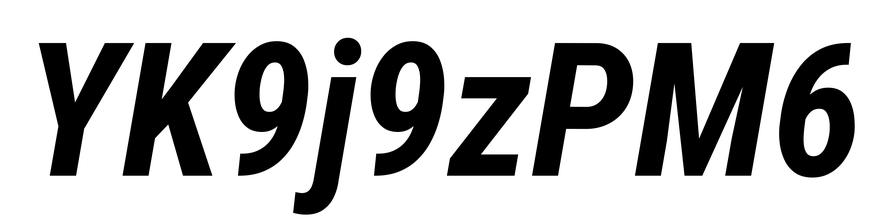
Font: Roboto-Italic_Condensed_Bold_Italic